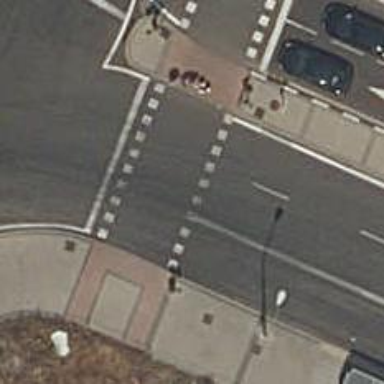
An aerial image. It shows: Road crossing with traffic signals.